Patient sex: M
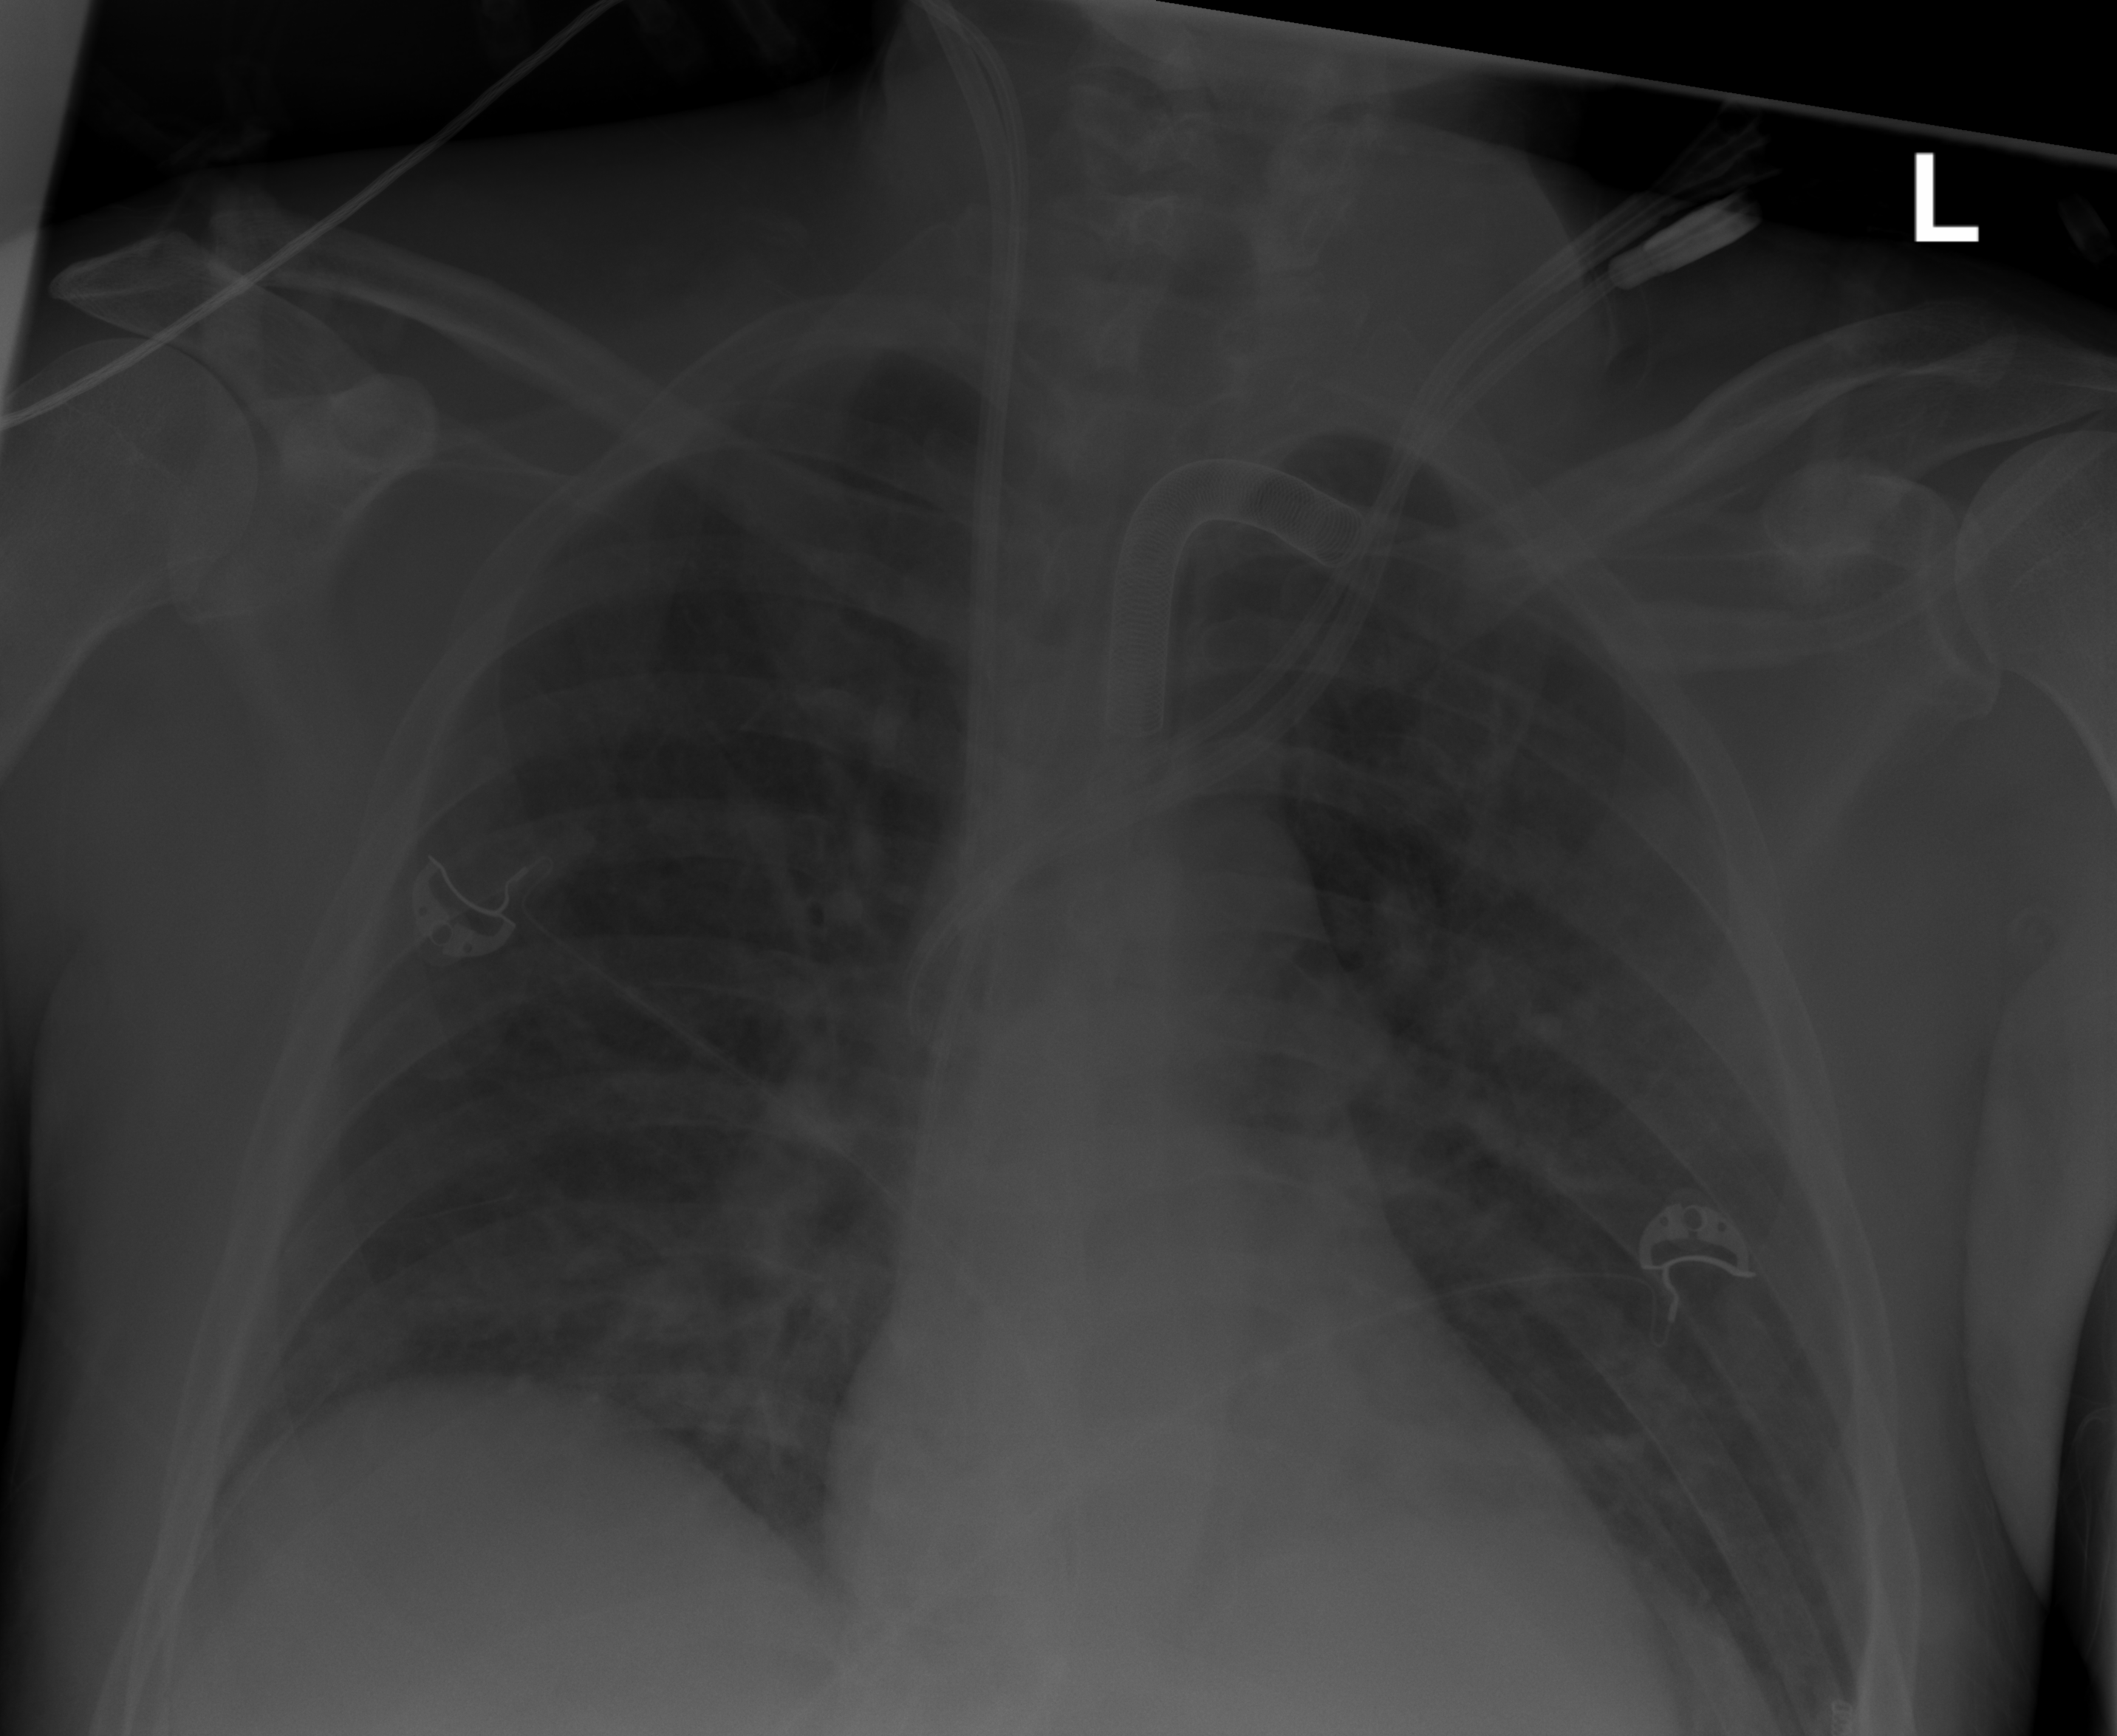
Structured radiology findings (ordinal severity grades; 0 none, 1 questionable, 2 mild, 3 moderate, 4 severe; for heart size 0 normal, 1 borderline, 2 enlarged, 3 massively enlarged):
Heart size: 0
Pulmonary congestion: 2
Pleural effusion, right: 0
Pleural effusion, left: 0
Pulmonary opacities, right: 2
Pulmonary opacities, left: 2
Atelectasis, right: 2
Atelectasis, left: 2